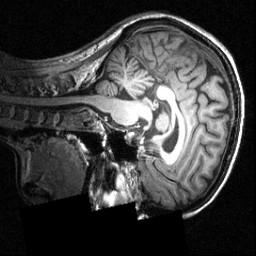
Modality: T1w
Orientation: sagittal
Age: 20
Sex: female
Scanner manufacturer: siemens
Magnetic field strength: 3.951 T
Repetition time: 1.5 s
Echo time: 0.00335 s